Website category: university
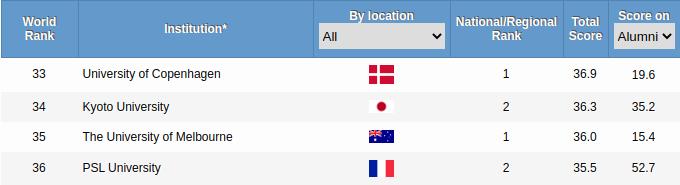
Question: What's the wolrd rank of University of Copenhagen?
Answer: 33

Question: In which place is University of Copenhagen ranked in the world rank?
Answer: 33

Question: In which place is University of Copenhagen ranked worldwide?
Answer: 33

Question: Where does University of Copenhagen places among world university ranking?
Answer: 33

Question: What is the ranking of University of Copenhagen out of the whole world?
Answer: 33

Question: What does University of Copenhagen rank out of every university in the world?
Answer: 33

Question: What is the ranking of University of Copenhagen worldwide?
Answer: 33

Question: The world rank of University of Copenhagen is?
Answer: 33

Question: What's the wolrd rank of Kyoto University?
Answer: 34

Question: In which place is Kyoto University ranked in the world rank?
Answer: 34

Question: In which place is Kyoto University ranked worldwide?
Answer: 34

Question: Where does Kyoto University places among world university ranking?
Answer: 34

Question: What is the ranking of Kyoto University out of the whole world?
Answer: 34

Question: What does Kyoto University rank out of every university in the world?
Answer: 34

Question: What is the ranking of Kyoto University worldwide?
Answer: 34

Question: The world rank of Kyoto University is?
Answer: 34

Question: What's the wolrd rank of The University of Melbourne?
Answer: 35

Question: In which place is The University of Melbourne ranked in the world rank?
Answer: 35

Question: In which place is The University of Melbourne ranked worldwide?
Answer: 35

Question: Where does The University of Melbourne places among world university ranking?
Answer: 35

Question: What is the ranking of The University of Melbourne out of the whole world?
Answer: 35

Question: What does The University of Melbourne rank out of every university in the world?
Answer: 35

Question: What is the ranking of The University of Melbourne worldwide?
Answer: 35

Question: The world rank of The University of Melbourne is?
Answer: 35

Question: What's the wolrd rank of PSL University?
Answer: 36

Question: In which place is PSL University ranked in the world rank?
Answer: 36

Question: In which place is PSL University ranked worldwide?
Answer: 36

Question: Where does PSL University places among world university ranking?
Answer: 36

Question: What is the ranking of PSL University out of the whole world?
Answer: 36

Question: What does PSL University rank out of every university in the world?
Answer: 36

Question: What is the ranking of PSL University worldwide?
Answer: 36

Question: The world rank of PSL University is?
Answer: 36

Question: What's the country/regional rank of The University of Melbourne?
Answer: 1

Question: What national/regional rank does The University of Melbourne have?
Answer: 1

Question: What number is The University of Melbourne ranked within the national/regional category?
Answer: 1

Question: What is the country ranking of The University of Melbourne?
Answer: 1

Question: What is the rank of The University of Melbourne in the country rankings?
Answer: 1

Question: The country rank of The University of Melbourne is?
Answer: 1

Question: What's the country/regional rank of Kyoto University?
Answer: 2

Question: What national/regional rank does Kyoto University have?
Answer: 2

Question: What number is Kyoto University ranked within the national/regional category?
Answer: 2

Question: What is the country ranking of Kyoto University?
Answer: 2

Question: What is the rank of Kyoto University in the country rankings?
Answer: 2

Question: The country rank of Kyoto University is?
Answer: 2

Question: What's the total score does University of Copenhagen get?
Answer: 36.9

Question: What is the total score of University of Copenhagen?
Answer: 36.9

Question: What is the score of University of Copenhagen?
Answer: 36.9

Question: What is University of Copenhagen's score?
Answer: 36.9

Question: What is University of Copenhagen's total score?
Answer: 36.9

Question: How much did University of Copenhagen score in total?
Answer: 36.9

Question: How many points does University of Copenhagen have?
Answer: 36.9

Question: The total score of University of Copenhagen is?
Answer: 36.9

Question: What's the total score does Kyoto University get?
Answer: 36.3

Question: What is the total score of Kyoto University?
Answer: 36.3

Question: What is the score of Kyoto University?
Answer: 36.3

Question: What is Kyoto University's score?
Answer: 36.3

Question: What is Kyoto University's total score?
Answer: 36.3

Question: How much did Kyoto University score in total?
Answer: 36.3

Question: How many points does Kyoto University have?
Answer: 36.3

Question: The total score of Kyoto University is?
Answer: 36.3

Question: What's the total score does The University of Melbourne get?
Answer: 36.0

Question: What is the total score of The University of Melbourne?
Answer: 36.0

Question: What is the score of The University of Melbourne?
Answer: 36.0

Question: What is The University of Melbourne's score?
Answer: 36.0